Question: I'm trying to write a JS function using Angular such that I can have it return a value, then set a variable on the scope equal to that value. I return a promise object that according to the chrome console has an attribute with my data in it, but when I try to access that, it says it is undefined.
'''
function getData($scope, $http) { //line 71
output = $http.get('/static/json/tickets').
success(function(data, status) {
output.data = data;
console.log(output.data); //Within the proper scope; displays the data array
output.status = status;
}).
error(function (data, status){
output.data = data || "Error";
output.status = status;
});
console.log(output); //displays the promise object, with attribute data
console.log(output.data); // displays 'undefined' (out of scope?)
return output
out = getData($scope, $http);
console.log(out); // Displays the promise object, with attribute data
console.log(out.data); // displays 'undefined'
$scope.data = out.data;
'''

Is there any way I can put a return statement inside the '.success(data, status)' function that will make the parent function ('getData') return that value? I'm fairly new to JS, and while I know that it's possible to return from a nested function, '.success' is a method of the promise returned by '$http.get', and trying to return 'output.data' gives an undefined object. This code:
'''
function getData($scope, $http) {
dataout = {};
output = $http.get('/static/json/tickets').
success(function(data, status) {
dataout = data;
console.log(output.data); //Within the proper scope; displays the data array
output.status = status;
}).
error(function (data, status){
output.data = data || "Error";
output.status = status;
});
console.log(output); //displays the promise object, with attribute data
console.log(output.data); // displays 'undefined' (out of scope?)
return dataout
'''
returns an undefined object as well, which makes me think that Angular is doing something with async that I'm not handling properly.
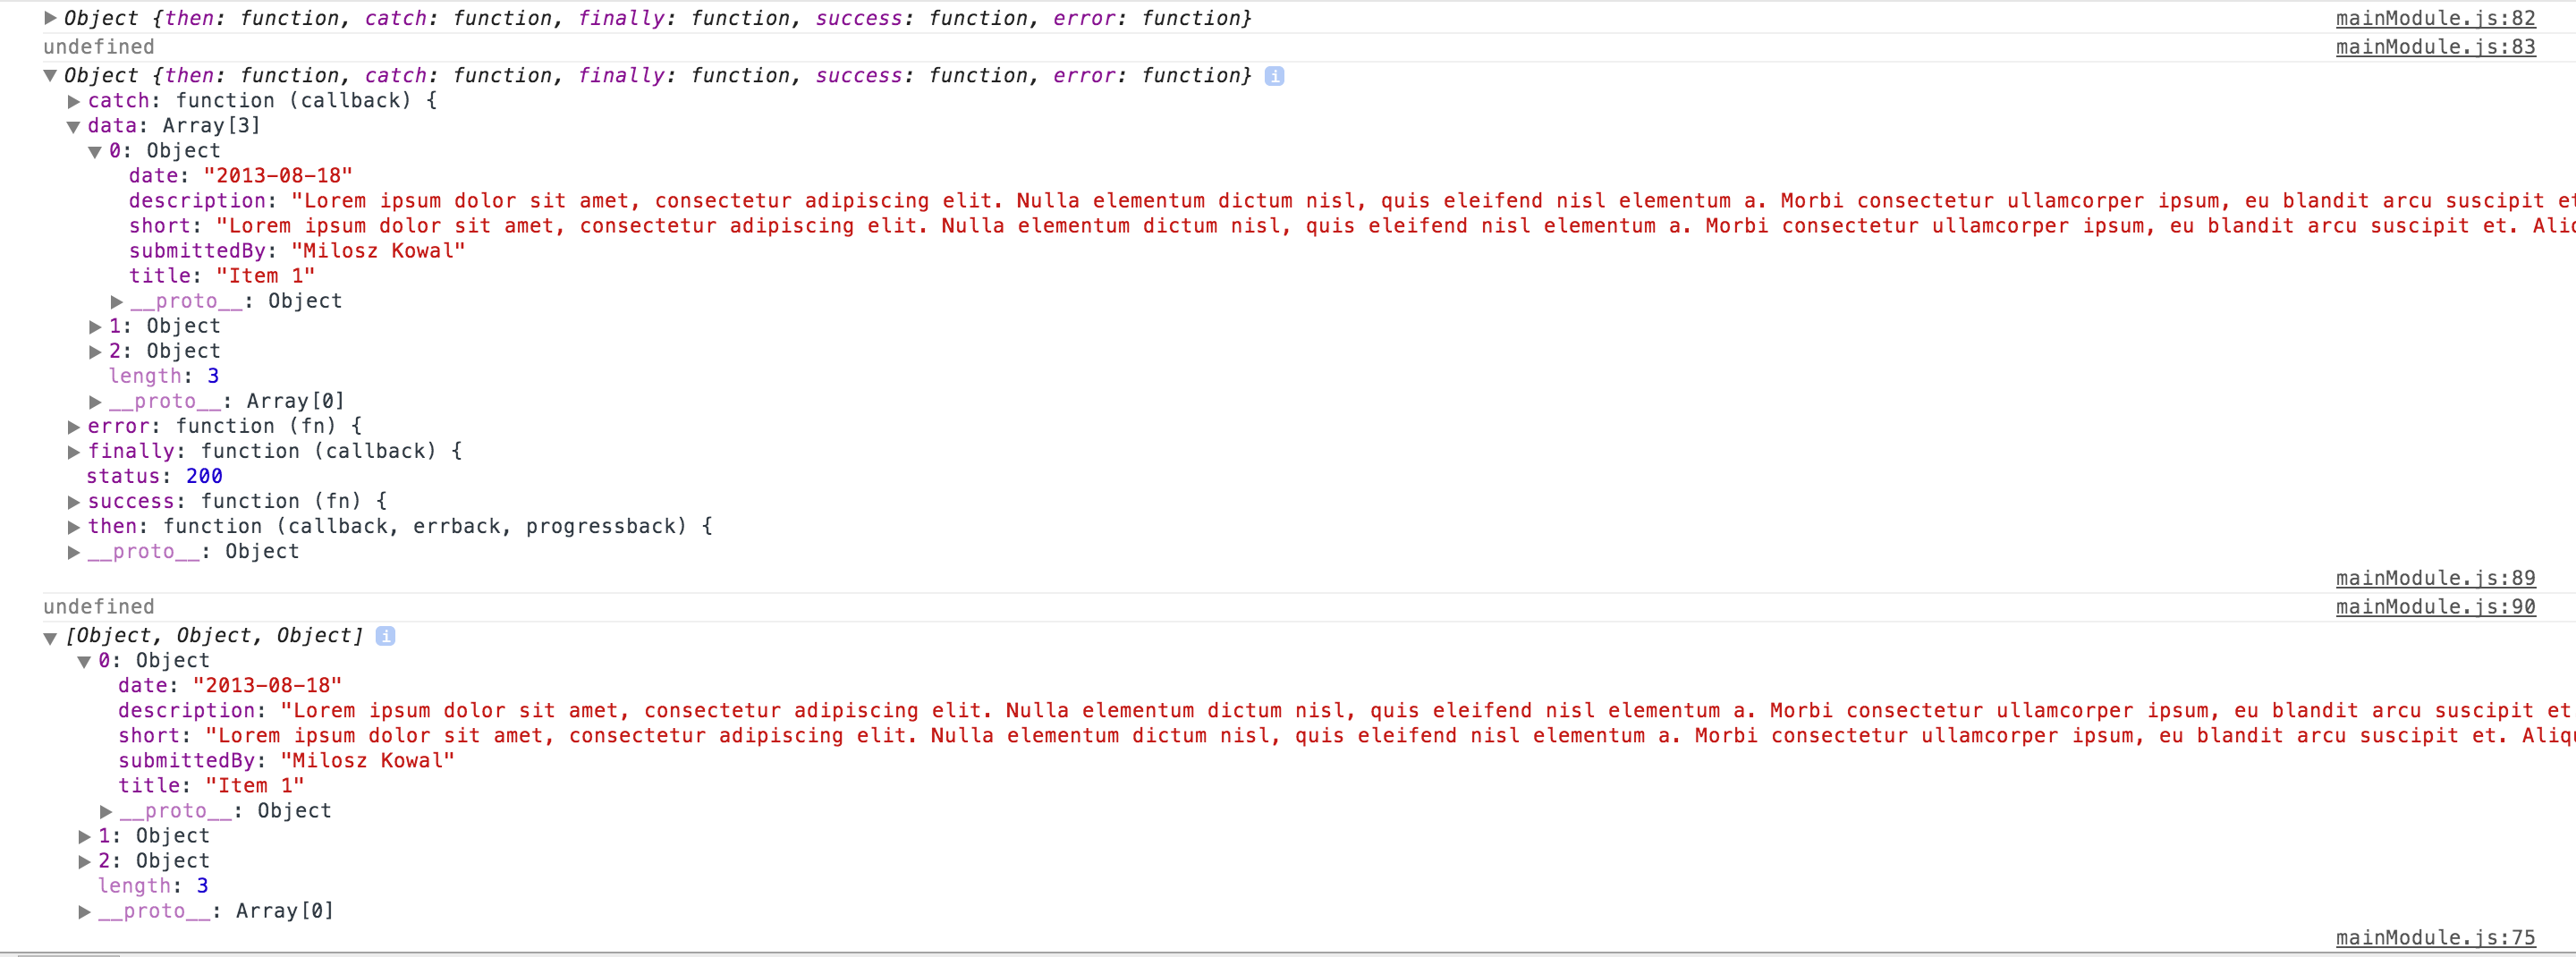
Answer: This is not how you use promises. The 'output' variable get actually logged before the data is there. But the chrome console shows the object in its current data state.
try to log 'out.data.toString()' it will log "undefined".
Try this:
'''
function getData($http) {
return $http.get('/static/json/tickets').
success(function(data, status) {
console.log(data); //Within the proper scope; displays the data array
return data;
}).
error(function (data, status){
return status;
});
}
'''
The '$http' will return a promise in which you attach the 'success' and 'error' callback and by returning a value within these callbacks, angular will wrap a promise around and return it.
And then call it like this:
'''
getData($http).then(function(data){
console.log(data);
});
'''
Maybe move the method into a service and dont pass the '$http' as a parameter there.